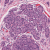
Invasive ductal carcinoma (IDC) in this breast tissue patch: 0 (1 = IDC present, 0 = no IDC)